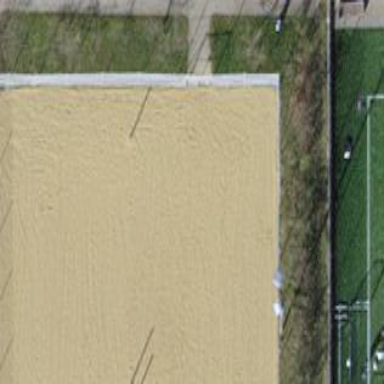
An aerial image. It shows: Sandy pitch for beach volleyball.